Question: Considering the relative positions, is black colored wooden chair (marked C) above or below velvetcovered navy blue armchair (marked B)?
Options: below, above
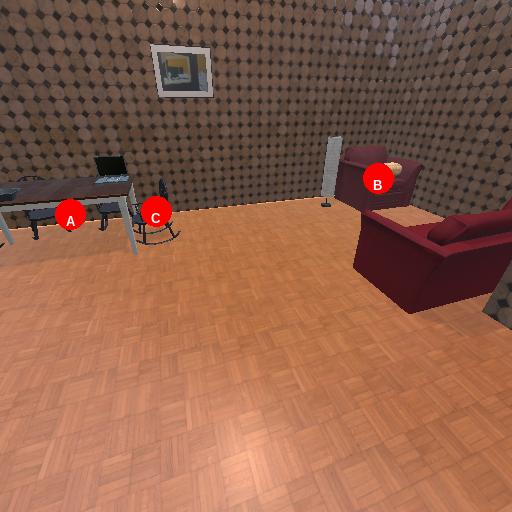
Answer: below